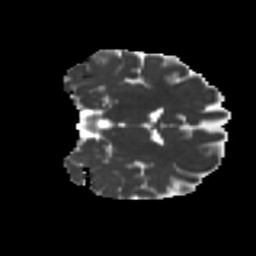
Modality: MD
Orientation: coronal
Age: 23
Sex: female
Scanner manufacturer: ge
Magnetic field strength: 3 T
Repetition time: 7.8 s
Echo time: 0.0606 s